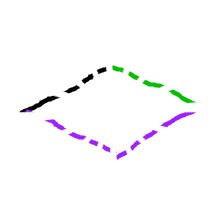
Shape: rhombus